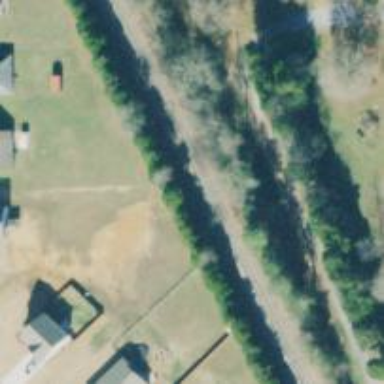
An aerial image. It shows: Railway track.